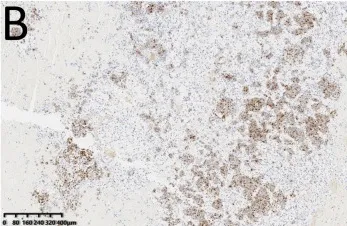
Immunohistochemical staining of GCDFP15.
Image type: pathology (immunostaining)